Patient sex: F
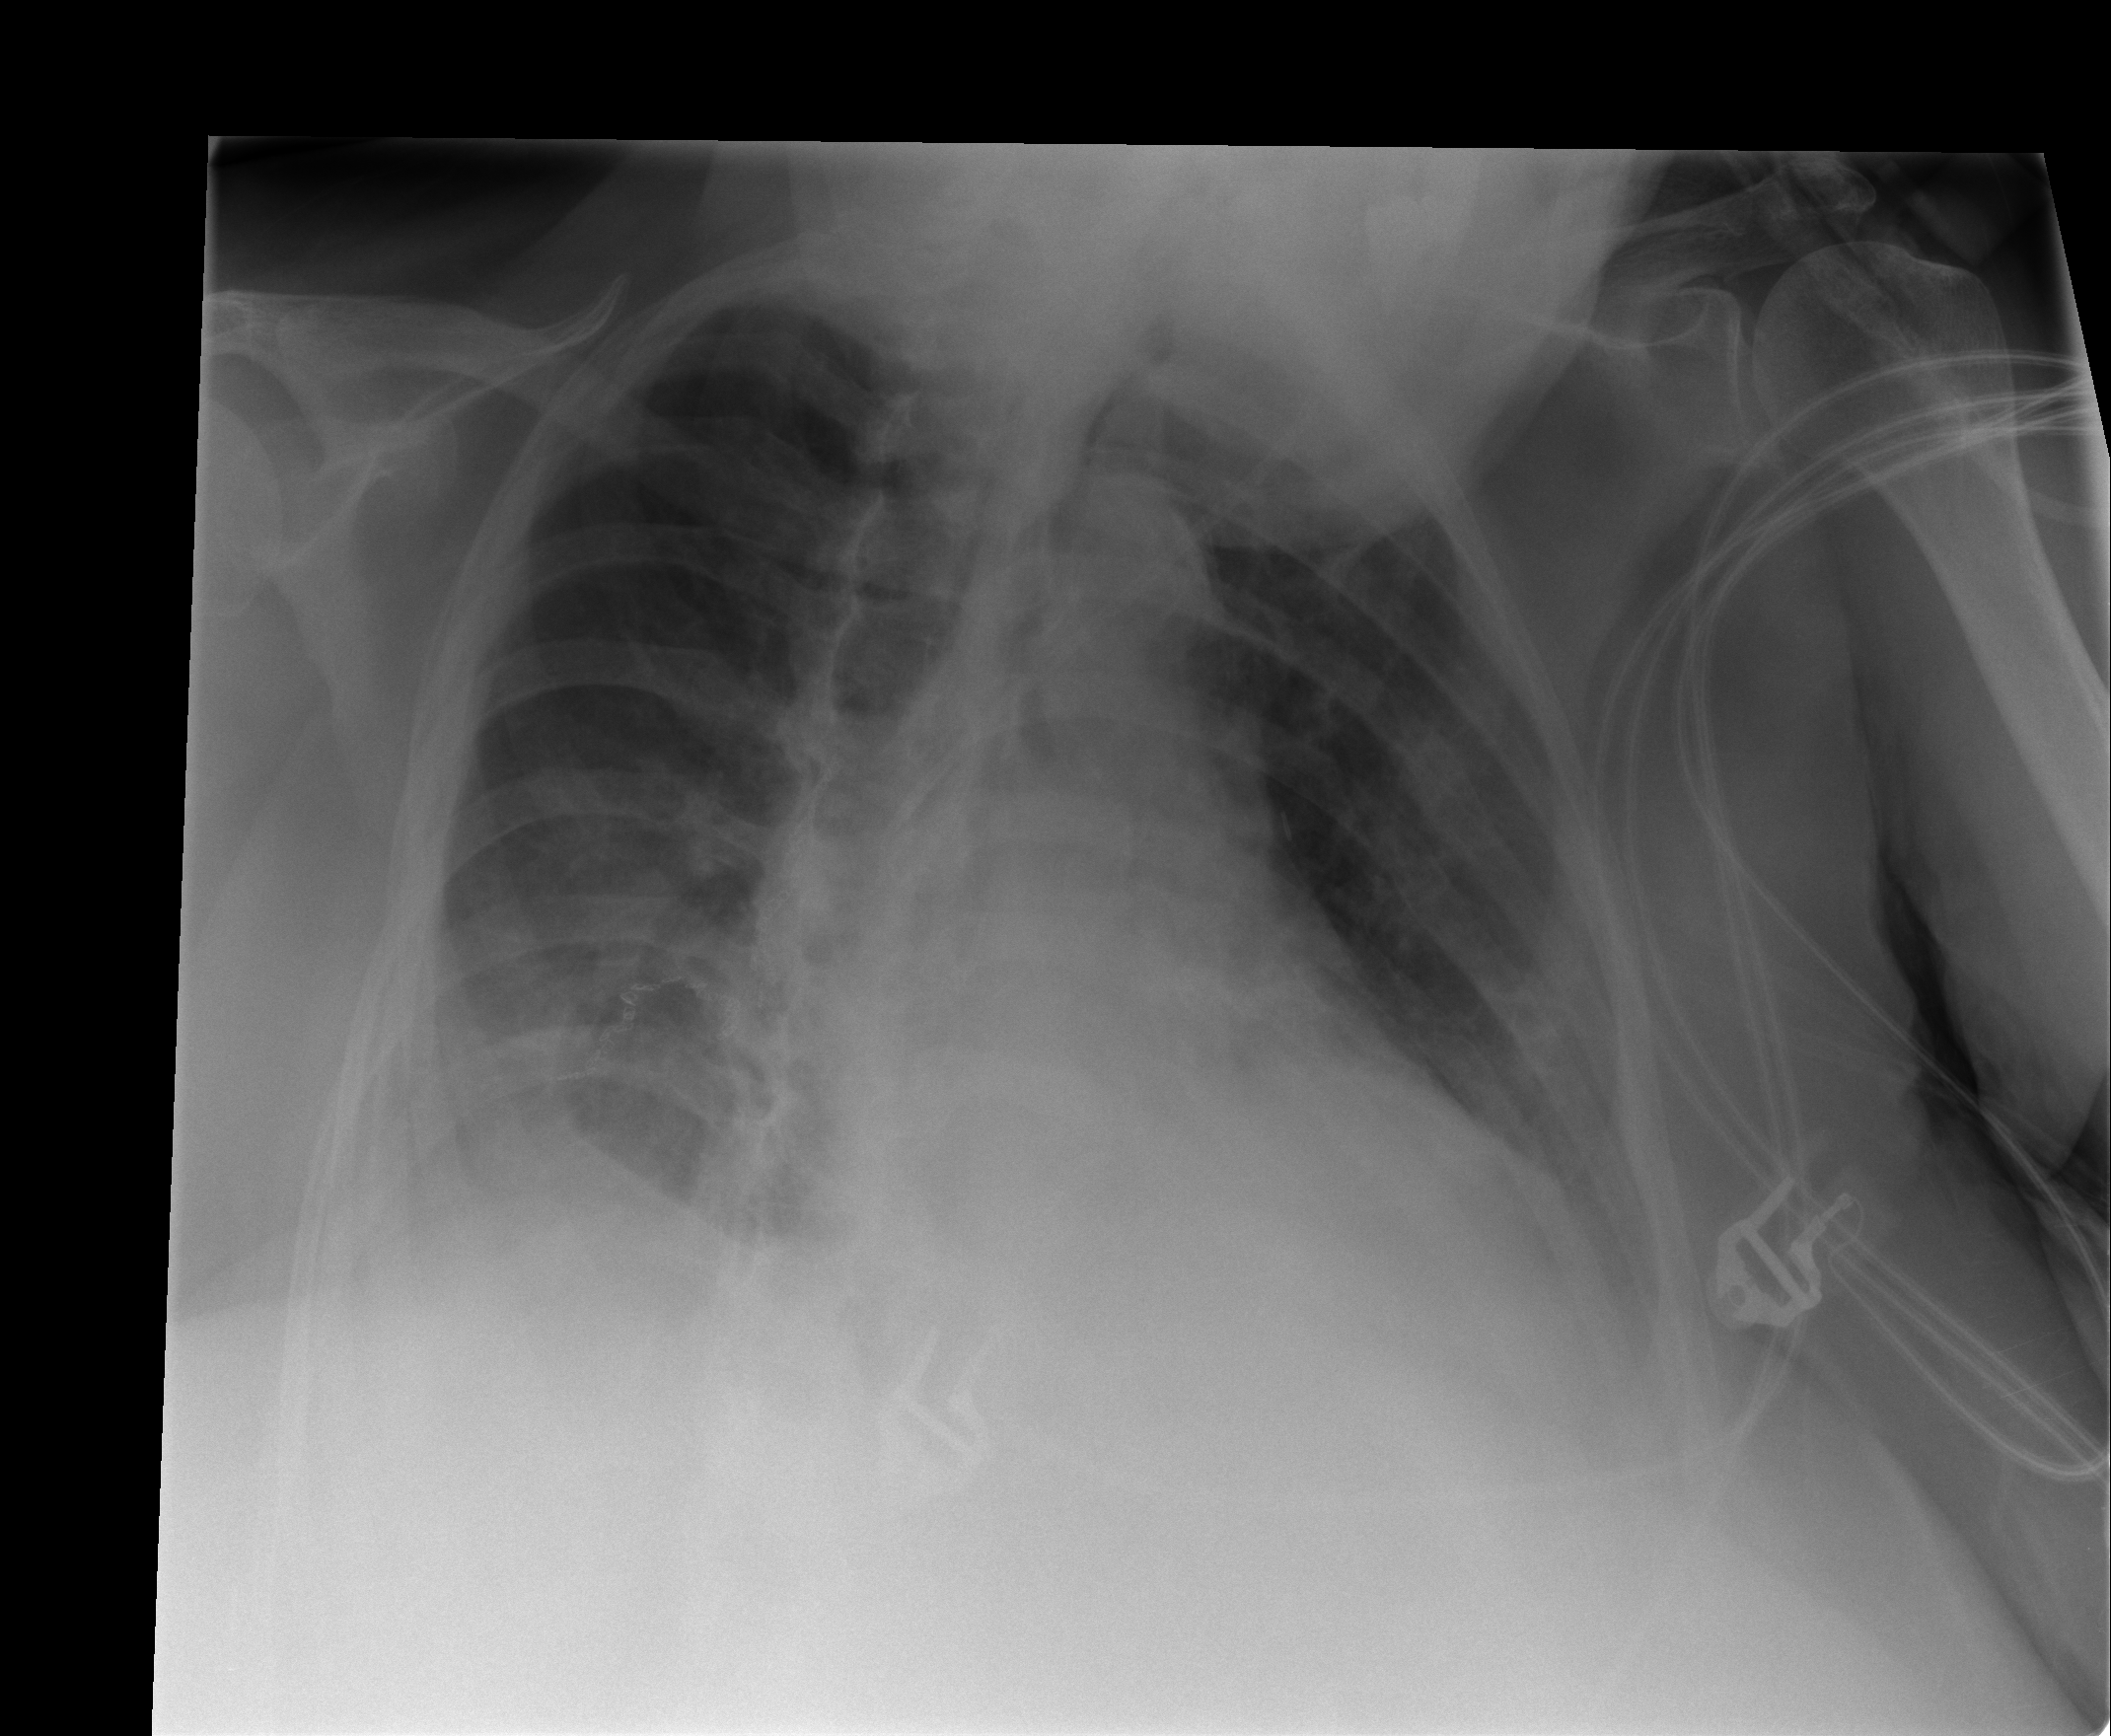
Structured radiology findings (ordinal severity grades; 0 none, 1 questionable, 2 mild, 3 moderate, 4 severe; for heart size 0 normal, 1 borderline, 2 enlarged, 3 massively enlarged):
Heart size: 2
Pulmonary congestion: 1
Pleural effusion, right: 2
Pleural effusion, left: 2
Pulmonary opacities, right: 0
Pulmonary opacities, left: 0
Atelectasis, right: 2
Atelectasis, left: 2